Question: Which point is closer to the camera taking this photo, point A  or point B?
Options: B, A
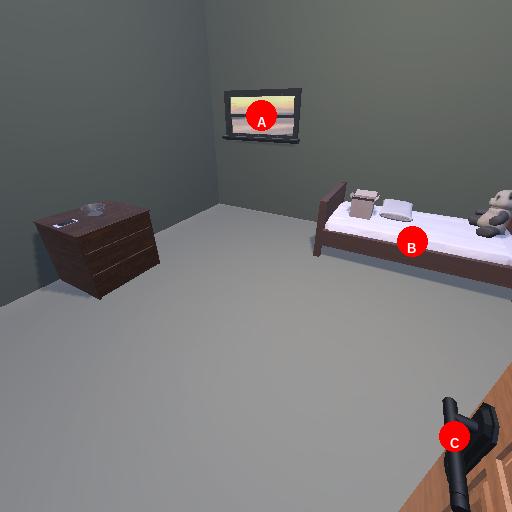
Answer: B